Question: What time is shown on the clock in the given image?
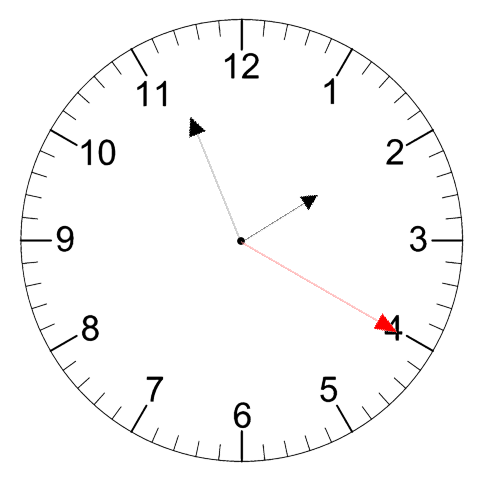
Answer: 01:56:20